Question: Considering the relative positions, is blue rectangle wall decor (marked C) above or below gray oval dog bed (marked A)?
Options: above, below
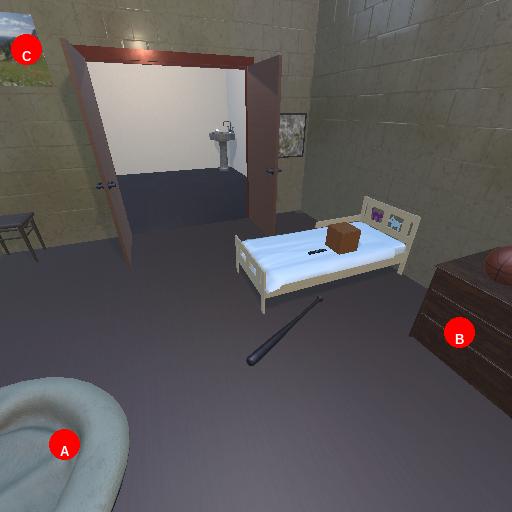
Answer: above